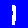
Digit: 1